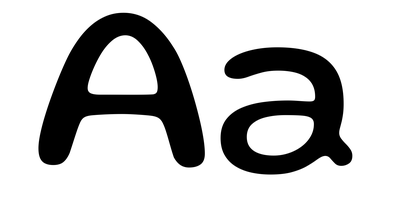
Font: Gluten_Regular